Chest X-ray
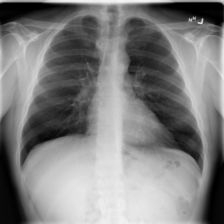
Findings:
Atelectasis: negative
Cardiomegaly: negative
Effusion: negative
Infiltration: negative
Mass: negative
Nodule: negative
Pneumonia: negative
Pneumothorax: negative
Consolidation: negative
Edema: negative
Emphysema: negative
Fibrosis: negative
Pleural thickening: negative
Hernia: negative